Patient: sex M, age 45
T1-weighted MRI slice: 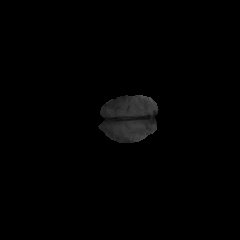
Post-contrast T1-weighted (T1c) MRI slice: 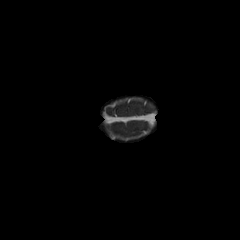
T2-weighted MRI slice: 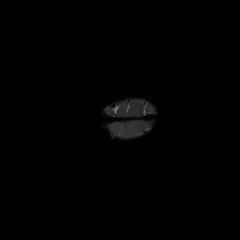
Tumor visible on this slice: no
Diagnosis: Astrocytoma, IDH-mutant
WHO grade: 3